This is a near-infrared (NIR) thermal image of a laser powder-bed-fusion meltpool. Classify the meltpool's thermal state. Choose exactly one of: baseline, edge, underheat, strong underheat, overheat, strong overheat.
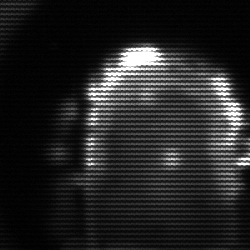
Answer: baseline